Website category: auto
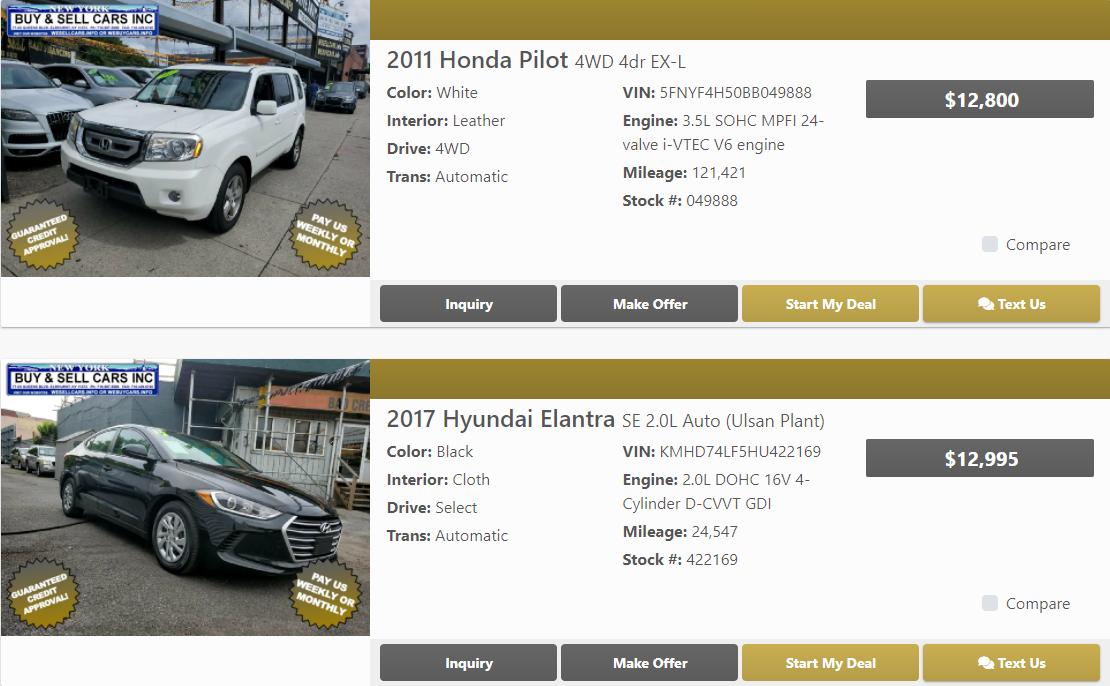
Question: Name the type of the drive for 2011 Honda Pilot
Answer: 4WD

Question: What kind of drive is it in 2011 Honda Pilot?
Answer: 4WD

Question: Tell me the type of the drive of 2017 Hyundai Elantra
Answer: Select

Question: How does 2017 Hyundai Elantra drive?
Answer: Select

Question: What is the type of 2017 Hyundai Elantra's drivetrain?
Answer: Select

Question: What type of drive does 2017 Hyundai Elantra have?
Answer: Select

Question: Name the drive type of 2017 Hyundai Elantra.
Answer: Select

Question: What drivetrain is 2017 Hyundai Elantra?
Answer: Select

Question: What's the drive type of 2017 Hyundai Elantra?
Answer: Select

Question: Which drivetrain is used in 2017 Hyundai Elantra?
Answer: Select

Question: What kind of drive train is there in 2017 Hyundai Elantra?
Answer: Select

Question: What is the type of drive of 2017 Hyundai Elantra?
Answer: Select

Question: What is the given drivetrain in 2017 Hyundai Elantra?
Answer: Select

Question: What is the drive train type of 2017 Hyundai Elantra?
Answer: Select

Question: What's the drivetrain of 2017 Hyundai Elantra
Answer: Select

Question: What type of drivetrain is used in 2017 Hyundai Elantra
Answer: Select

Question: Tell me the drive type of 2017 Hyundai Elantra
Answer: Select

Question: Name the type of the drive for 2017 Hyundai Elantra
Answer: Select

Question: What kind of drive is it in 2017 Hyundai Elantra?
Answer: Select

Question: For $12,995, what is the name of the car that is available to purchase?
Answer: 2017 Hyundai Elantra

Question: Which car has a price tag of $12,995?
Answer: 2017 Hyundai Elantra

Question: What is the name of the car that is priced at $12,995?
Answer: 2017 Hyundai Elantra

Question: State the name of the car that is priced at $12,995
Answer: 2017 Hyundai Elantra

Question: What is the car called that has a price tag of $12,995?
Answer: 2017 Hyundai Elantra

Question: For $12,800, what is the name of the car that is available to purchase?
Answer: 2011 Honda Pilot

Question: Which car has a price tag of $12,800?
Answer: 2011 Honda Pilot

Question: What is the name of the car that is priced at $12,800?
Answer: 2011 Honda Pilot

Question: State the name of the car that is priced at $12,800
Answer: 2011 Honda Pilot

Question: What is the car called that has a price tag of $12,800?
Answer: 2011 Honda Pilot

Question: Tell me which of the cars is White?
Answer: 2011 Honda Pilot

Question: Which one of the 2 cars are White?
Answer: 2011 Honda Pilot

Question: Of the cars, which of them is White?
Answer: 2011 Honda Pilot

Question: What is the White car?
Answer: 2011 Honda Pilot

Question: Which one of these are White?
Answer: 2011 Honda Pilot

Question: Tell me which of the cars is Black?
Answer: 2017 Hyundai Elantra

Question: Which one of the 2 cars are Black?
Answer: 2017 Hyundai Elantra

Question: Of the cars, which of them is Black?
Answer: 2017 Hyundai Elantra

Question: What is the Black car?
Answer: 2017 Hyundai Elantra

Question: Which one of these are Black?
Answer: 2017 Hyundai Elantra

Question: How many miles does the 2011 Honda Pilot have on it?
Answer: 121,421

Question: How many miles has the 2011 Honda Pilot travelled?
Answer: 121,421

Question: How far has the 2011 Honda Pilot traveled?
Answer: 121,421

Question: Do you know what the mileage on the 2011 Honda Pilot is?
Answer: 121,421

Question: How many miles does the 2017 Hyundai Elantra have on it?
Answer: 24,547

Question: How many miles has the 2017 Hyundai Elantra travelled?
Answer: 24,547

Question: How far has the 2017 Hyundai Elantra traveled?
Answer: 24,547

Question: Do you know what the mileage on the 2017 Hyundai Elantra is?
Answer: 24,547